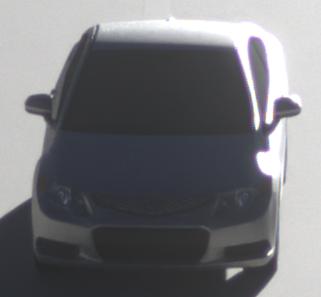
Make: Honda
Model: Civic Limousine 1.8
Detailed model: Civic (IX) Limousine
Model produced from: 2014/05
Model produced until: 2017/06
Doors: 4
Color: white
Road condition: dry road
Daytime: sunrise or sunset
Contrast: high contrast